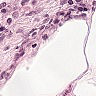
Metastatic tissue present: no